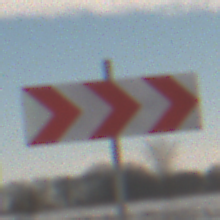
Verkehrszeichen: RichtungstafelnInKurvenGrossLinks
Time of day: MorningAfternoon
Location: Outdoor (Nature)
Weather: Overcast
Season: Winter
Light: Natural